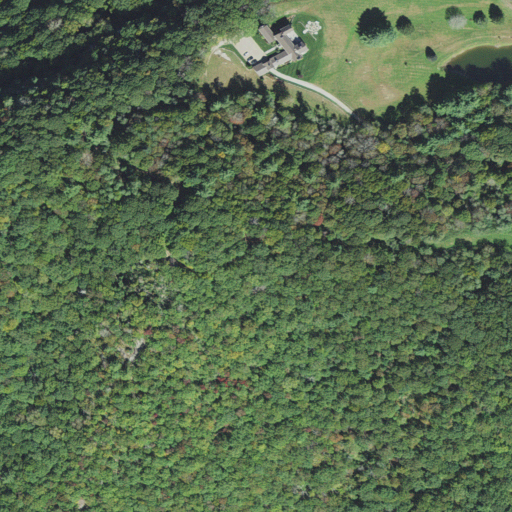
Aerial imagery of mountain in North Carolina named Peak Knob containing mixed forest, deciduous forest, shrub, grassland, and open development